Question: I have a win32 window with background color blue. I have created a button on the window using the code
'''
// code for creating button
hButton1= CreateWindow(_T("BUTTON"),_T("Test button"), BS_ICON | WS_VISIBLE | WS_CHILD ,800,200,228,228,hWnd, (HMENU)1,NULL,NULL);
'''
I loaded a .png transparent image as button image using the code
'''
// code to
// using GDI
GdiplusStartupInput gdiplusStartupInput;
ULONG_PTR gdiplusToken;
GdiplusStartup(&gdiplusToken, &gdiplusStartupInput, NULL);
Gdiplus::Bitmap* m_pBitmap;
HICON hicon;
m_pBitmap = Gdiplus::Bitmap::FromFile(L"d:\gear.png");
m_pBitmap->GetHICON(&hicon);
LRESULT lr = SendMessage(hButton1,BM_SETIMAGE,IMAGE_ICON,(LPARAM)hicon );
ShowWindow(hButton1,SW_SHOW);
'''
Now the button is displayed with transparent .png image data with button default background color. I changed the button background color to blue. But when we load .png file , then button color changed to default color.
I need to keep the transparent area of the button the same color as the background color of the window i.e. blue. You can refer the image of my window

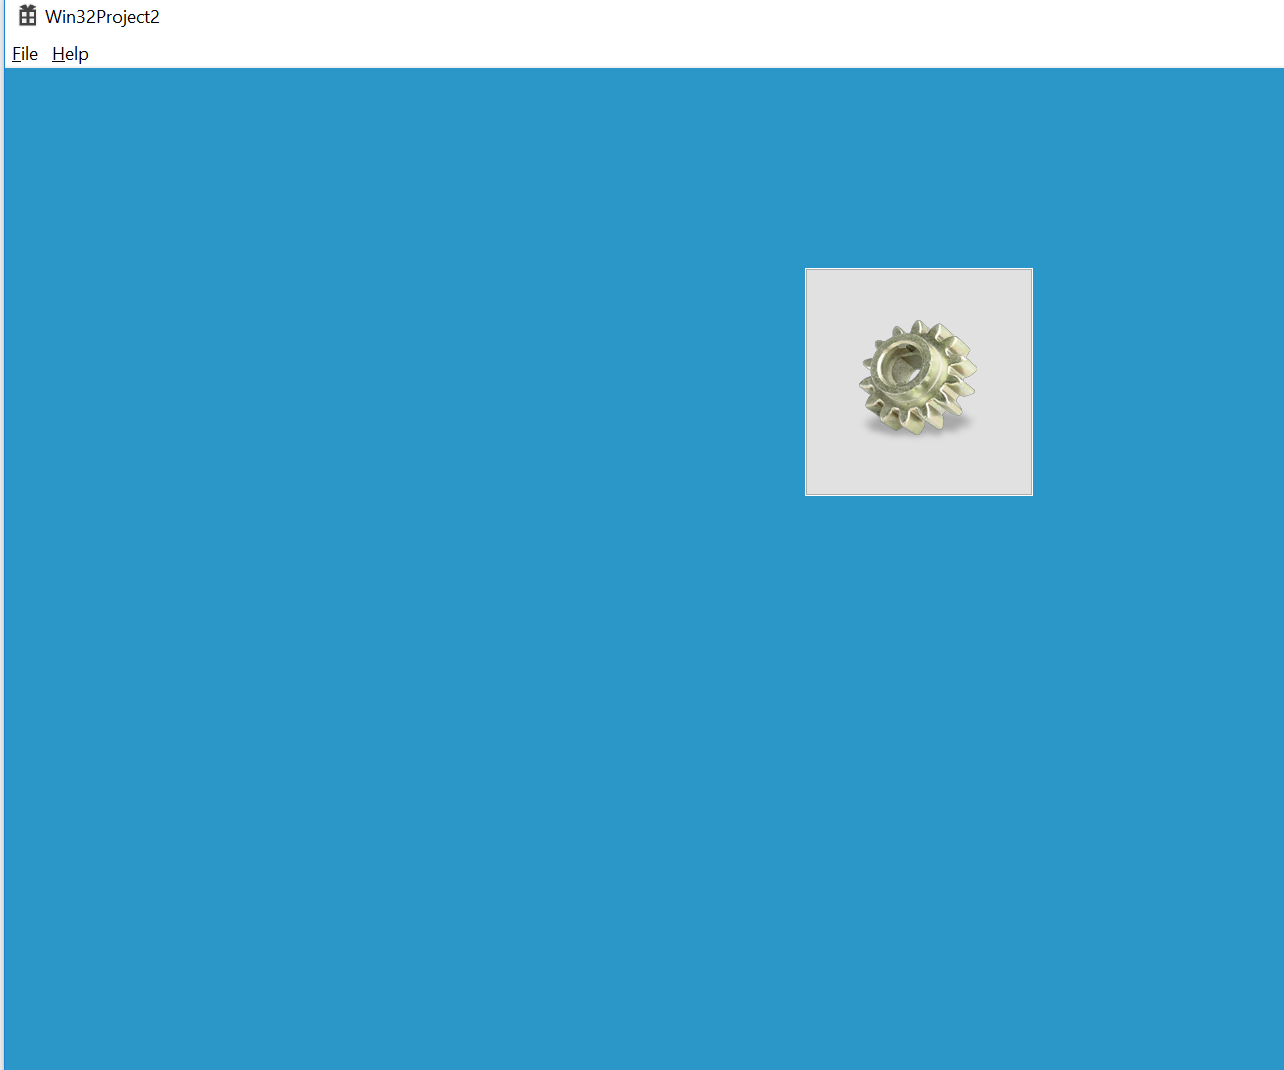
Answer: AFAIK there is no simple way to make the background of a button transparent and let it only draw the icon.
One can use <URL> and it is also more flexible as you only need to do part of the drawing if you wish so. For our use case we need to draw everything though.
To use , handle the <URL> in the window procedure of the parent of the button. When 'NMCUSTOMDRAW::dwDrawStage' equals 'CDDS_PREERASE', do your drawing and return 'CDRF_SKIPDEFAULT' so Windows doesn't paint over what you have drawn.
To achieve transparency, one can call <URL> to draw the icon transparently over the background.
# Example
Here is a complete working example program. Error handling omitted for clarity.
'''
#include <windows.h>
#include <gdiplus.h>
#include <uxtheme.h> // for DrawThemeParentBackground()
#pragma comment(lib, "gdiplus.lib")
#pragma comment(lib, "uxtheme.lib")
// Common controls manifest entry is required for using custom draw.
// Remove this pragma if you have already included this in the manifest of your project.
#pragma comment(linker,""/manifestdependency:type='win32' name='Microsoft.Windows.Common-Controls' version='6.0.0.0' processorArchitecture='*' publicKeyToken='6595b64144ccf1df' language='*'"")
LRESULT CALLBACK WndProc(HWND, UINT, WPARAM, LPARAM);
LRESULT CustomDrawButton( HWND hWnd, NMCUSTOMDRAW const& nmc );
int APIENTRY wWinMain(_In_ HINSTANCE hInstance,
_In_opt_ HINSTANCE hPrevInstance,
_In_ LPWSTR lpCmdLine,
_In_ int nCmdShow)
{
// Initialize GDI+
Gdiplus::GdiplusStartupInput gdiplusStartupInput;
ULONG_PTR gdiplusToken;
GdiplusStartup( &gdiplusToken, &gdiplusStartupInput, NULL );
// Register window class for main window
WNDCLASS wc{ sizeof(wc) }; // set cbSize and zero-init all other members
wc.lpfnWndProc = WndProc;
wc.hInstance = hInstance;
wc.hCursor = LoadCursor(nullptr, IDC_ARROW);
wc.hbrBackground = CreateSolidBrush( RGB( 255, 200, 127 ) );
wc.lpszClassName = L"MyWindowClass";
RegisterClassW( &wc );
// Create main window
HWND hWnd = CreateWindowExW( 0, wc.lpszClassName, L"Test", WS_OVERLAPPEDWINDOW,
CW_USEDEFAULT, CW_USEDEFAULT, CW_USEDEFAULT, CW_USEDEFAULT, NULL, NULL, hInstance, nullptr );
ShowWindow( hWnd, nCmdShow );
// Create button
HWND hButton1 = CreateWindow( L"BUTTON", L"Test button", BS_ICON | WS_VISIBLE | WS_CHILD, 50, 50, 228, 228, hWnd, (HMENU) 1, NULL, NULL );
// Assign image to button
Gdiplus::Bitmap* m_pBitmap;
HICON hicon;
m_pBitmap = Gdiplus::Bitmap::FromFile(L"test.png");
m_pBitmap->GetHICON(&hicon);
LRESULT lr = SendMessage( hButton1, BM_SETIMAGE, IMAGE_ICON, (LPARAM)hicon );
// Standard message loop
MSG msg;
while (GetMessage(&msg, nullptr, 0, 0))
{
TranslateMessage(&msg);
DispatchMessage(&msg);
}
return (int) msg.wParam;
}
LRESULT CALLBACK WndProc(HWND hWnd, UINT message, WPARAM wParam, LPARAM lParam)
{
switch (message)
{
case WM_NOTIFY:
{
auto pnm = reinterpret_cast<LPNMHDR>( lParam );
if( pnm->code == NM_CUSTOMDRAW )
{
// NOTE: you should check if pnm->hwndFrom really is the button
// you want to draw. Not required in this example because
// we only have one control.
LRESULT res = CustomDrawButton( pnm->hwndFrom, *reinterpret_cast<LPNMCUSTOMDRAW>( lParam ) );
if( res != 0 )
return res;
}
break;
}
case WM_DESTROY:
PostQuitMessage(0);
break;
}
return DefWindowProc(hWnd, message, wParam, lParam);
}
LRESULT CustomDrawButton( HWND hWnd, NMCUSTOMDRAW const& nmc )
{
switch( nmc.dwDrawStage )
{
case CDDS_PREERASE:
{
RECT rc{}; GetClientRect( hWnd, &rc );
// Draw the background of the parent window.
DrawThemeParentBackground( hWnd, nmc.hdc, &rc );
// Get the icon we assigned to the button.
HICON hIcon = reinterpret_cast<HICON>( SendMessage( hWnd, BM_GETIMAGE, IMAGE_ICON, 0 ) );
// Draw the icon transparently over the background.
DrawIconEx( nmc.hdc, 0, 0, hIcon, rc.right, rc.bottom, 0, NULL, DI_NORMAL );
// Tell Windows we have drawn everything by ourselfs.
return CDRF_SKIPDEFAULT;
}
}
return 0;
}
'''
This is my button image ("test.png"):
<URL>
And this is how the final result looks like:
<URL>